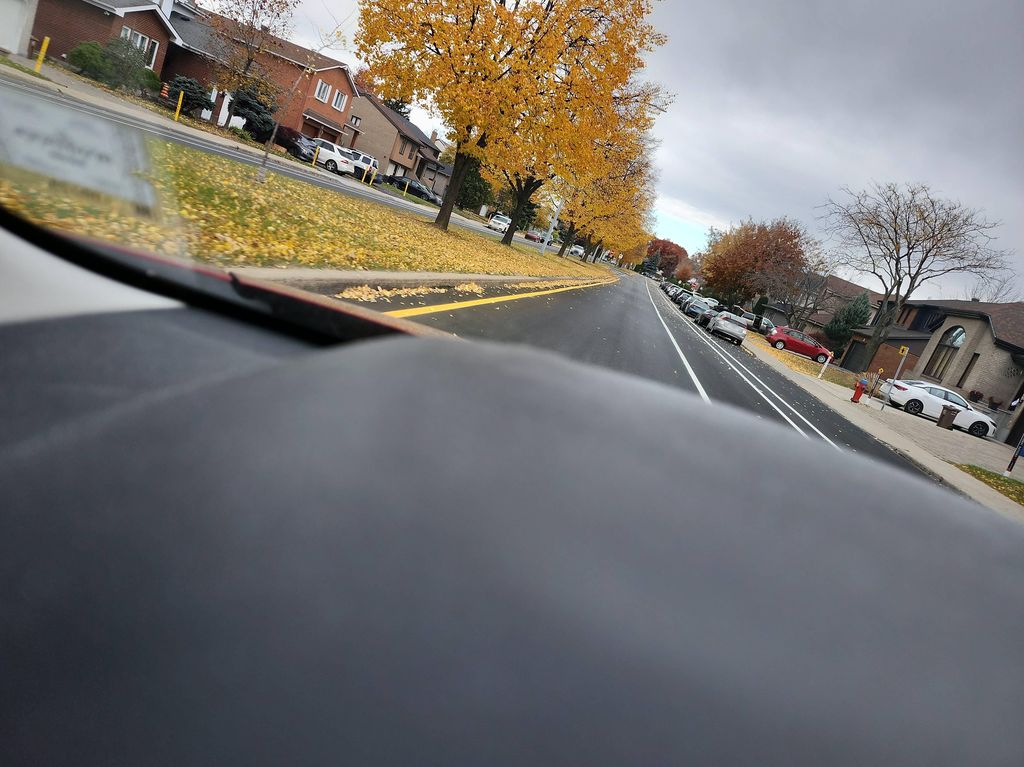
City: montreal